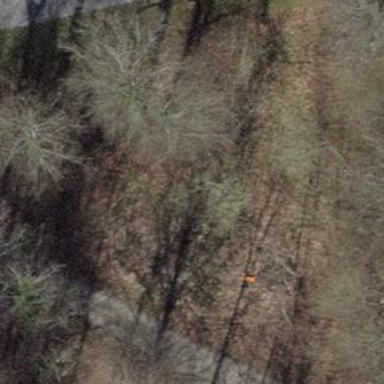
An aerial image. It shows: Pipeline marker.